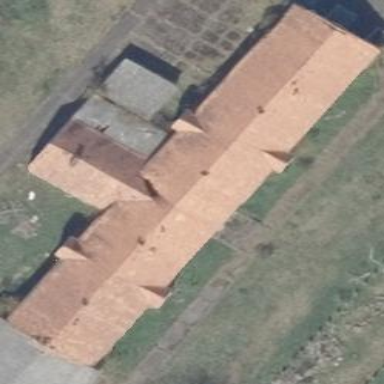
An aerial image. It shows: Gabled roof on farm auxiliary building.